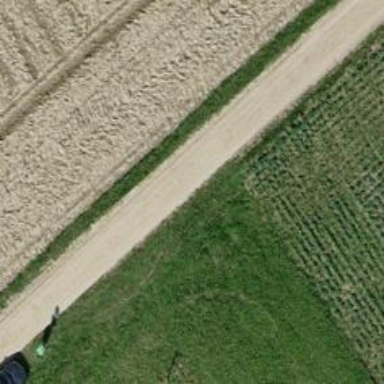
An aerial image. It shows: Concrete agricultural track with grade1 quality.